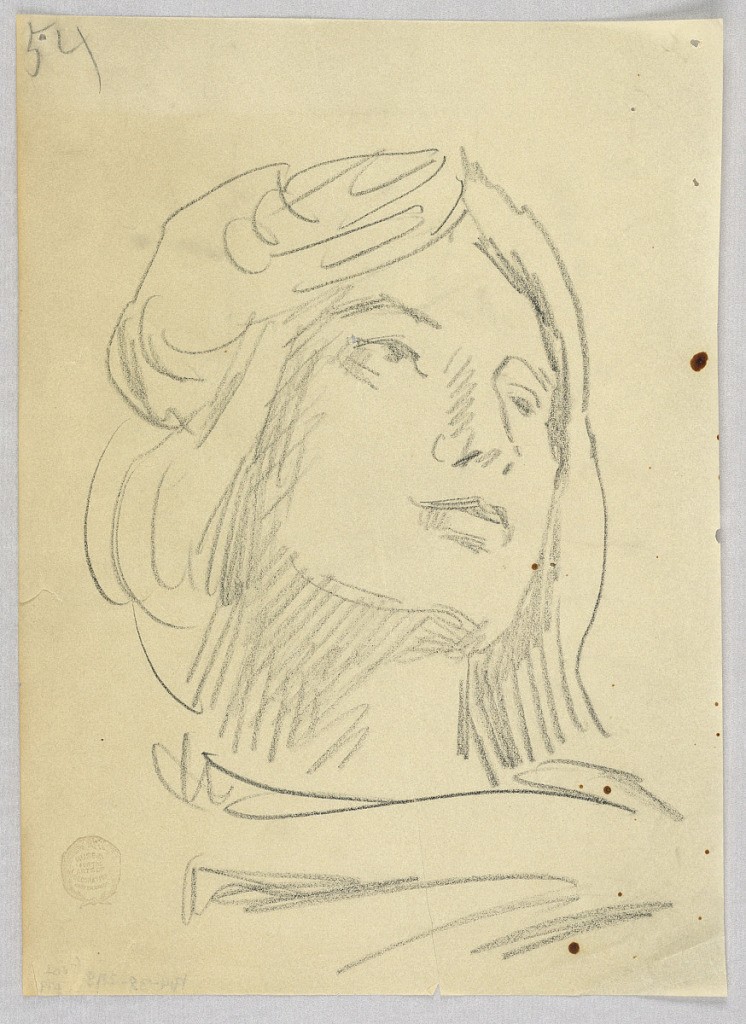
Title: Sketch of a Woman's Head
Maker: Francis Augustus Lathrop, American, 1849–1909
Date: ca. 1895
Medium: Black crayon on tracing paper
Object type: Drawing
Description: Sketch of a woman's head, looking upward toward the right.